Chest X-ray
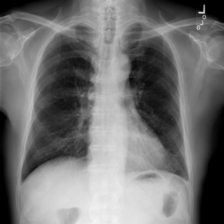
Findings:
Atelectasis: negative
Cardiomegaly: negative
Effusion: negative
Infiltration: negative
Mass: negative
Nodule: negative
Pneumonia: negative
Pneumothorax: negative
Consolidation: negative
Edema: negative
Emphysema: negative
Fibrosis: negative
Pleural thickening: negative
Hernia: negative